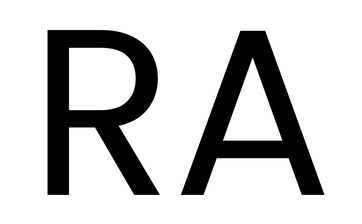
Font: Poppins-Regular